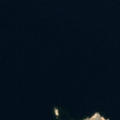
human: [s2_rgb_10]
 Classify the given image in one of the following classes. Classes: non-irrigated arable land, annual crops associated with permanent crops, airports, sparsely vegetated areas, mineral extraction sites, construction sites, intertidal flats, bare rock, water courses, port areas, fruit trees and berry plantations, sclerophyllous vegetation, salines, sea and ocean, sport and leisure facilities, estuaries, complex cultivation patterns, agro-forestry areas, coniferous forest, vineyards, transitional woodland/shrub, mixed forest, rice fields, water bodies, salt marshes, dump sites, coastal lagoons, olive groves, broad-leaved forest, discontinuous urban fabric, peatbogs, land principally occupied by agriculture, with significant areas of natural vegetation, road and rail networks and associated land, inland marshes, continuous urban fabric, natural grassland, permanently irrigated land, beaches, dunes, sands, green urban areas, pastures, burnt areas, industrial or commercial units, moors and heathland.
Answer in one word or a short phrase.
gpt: sea and ocean